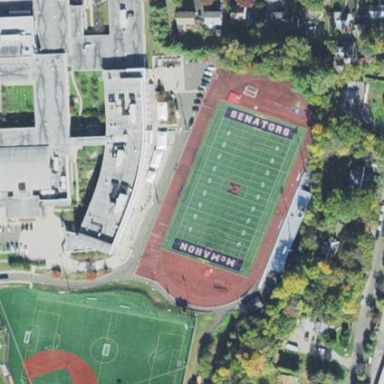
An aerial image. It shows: American football pitch with artificial turf surface for leisure land.